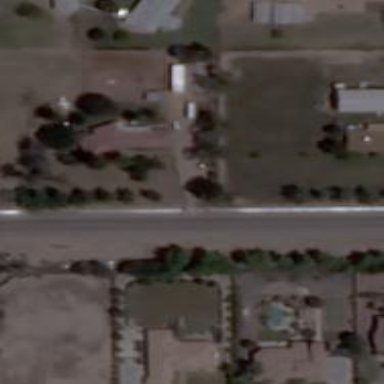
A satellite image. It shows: Driveway.